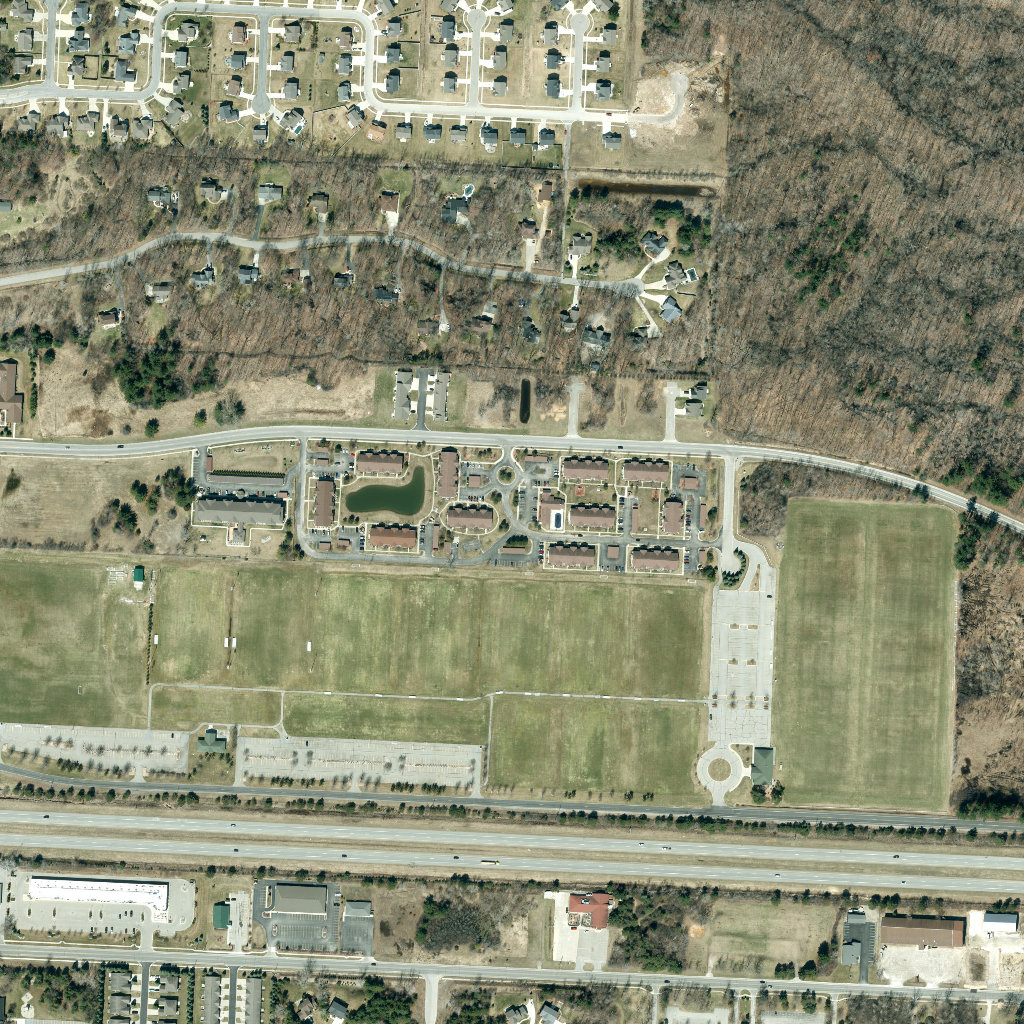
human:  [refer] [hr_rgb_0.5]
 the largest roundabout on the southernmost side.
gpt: <box>[[68, 73, 71, 77, 0]]</box>

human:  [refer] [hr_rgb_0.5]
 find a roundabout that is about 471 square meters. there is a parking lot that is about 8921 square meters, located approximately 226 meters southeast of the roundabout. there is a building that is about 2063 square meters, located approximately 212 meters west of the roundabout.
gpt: <box>[[48, 45, 50, 47, 0]]</box>